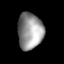
Tissue: lung
Cell type: Epithelial cells
Senescence score: 0.5408
Nuclear area (px): 903
Mean DAPI intensity: 148.333